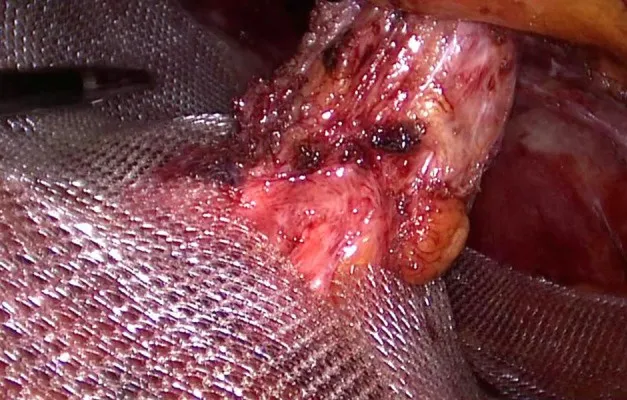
Mesh placement.
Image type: medical_photograph (other_medical_photograph)